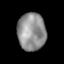
Tissue: lung
Cell type: Epithelial cells
Senescence score: 0.227
Nuclear area (px): 1036
Mean DAPI intensity: 144.26